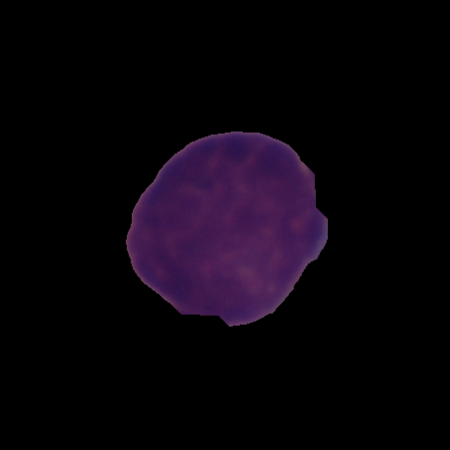
Label: cancer